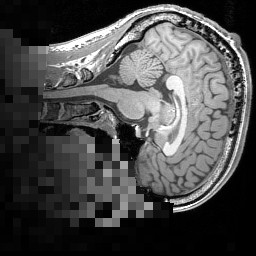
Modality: T1w
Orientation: sagittal
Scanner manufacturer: siemens
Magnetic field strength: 3 T
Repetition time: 1.5 s
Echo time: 0.00291 s